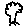
Label: tree